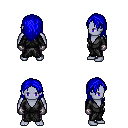
a pixel art fantasy rpg character, male body template, dark elf, purple skin, gray robe, metal pants, blue long hairstyle, metal gloves, four views (front, back, left, right), 2x2 character sprite sheet, small pixel art, hard edges, no anti-aliasing